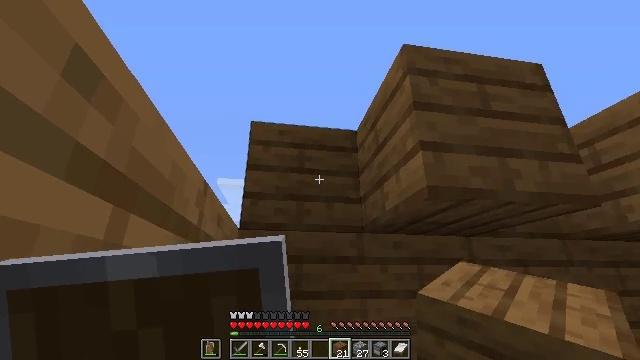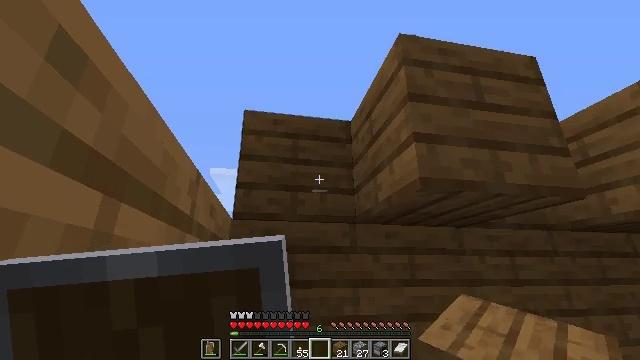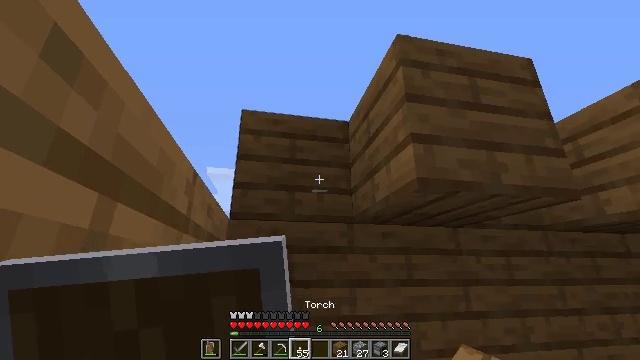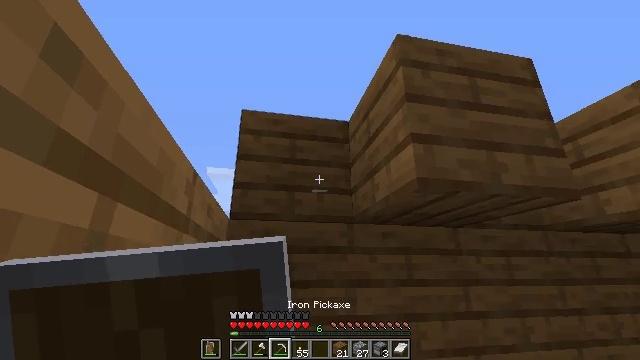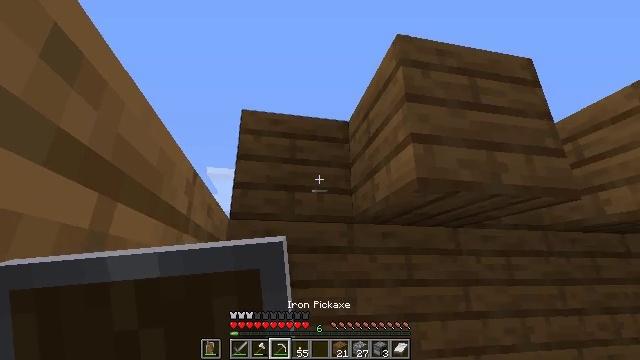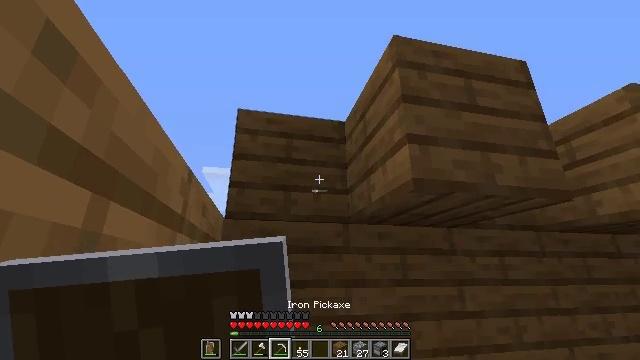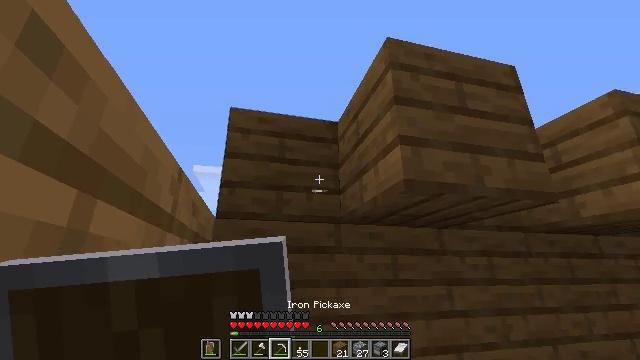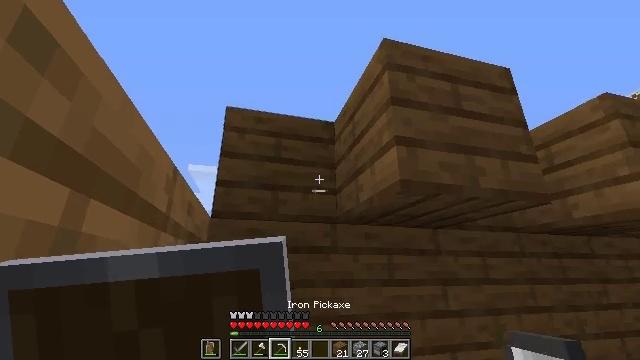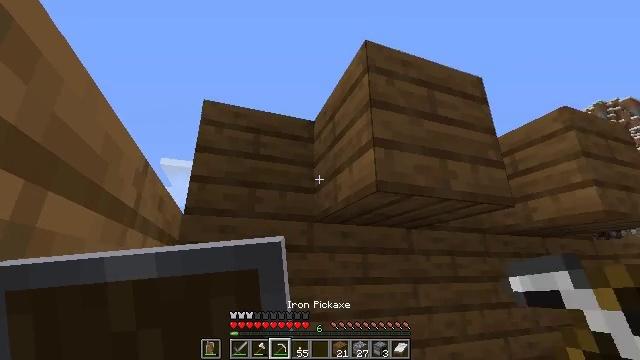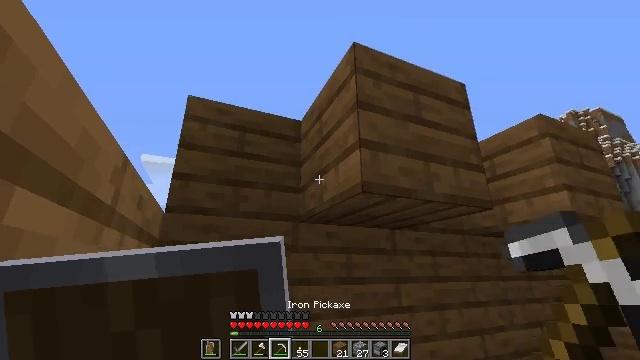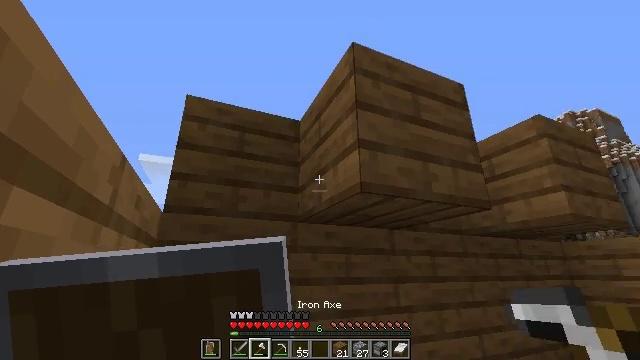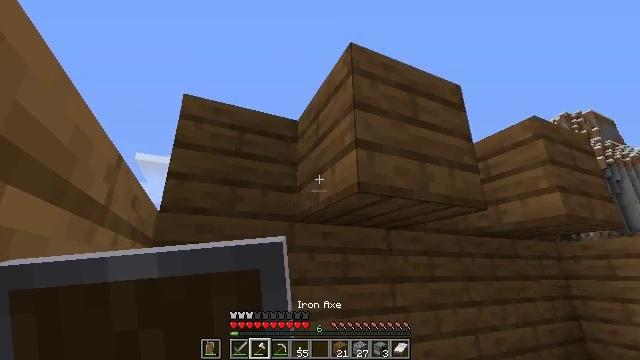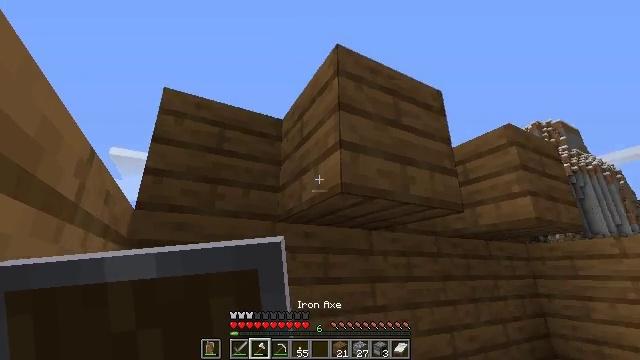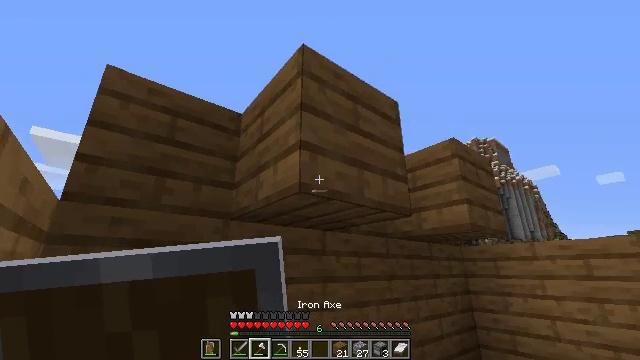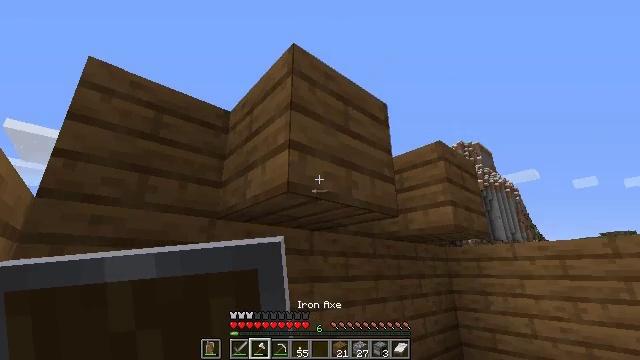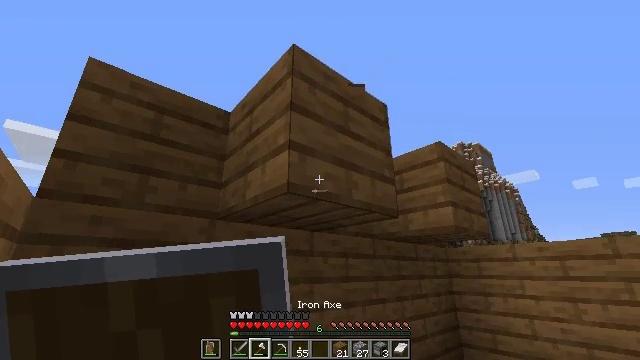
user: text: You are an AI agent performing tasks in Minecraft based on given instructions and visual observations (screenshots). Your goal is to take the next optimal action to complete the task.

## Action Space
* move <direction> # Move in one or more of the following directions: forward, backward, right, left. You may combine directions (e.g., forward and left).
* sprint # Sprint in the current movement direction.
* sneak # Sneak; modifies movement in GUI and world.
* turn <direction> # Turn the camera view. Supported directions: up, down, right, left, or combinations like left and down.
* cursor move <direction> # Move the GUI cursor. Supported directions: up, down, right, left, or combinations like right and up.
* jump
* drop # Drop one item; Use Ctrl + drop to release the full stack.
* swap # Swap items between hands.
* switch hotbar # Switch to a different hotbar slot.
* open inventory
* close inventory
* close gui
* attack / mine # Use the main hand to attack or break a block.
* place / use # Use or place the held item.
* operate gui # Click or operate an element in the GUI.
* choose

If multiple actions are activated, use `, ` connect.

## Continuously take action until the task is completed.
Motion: motion action
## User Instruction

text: Break spruce planks from a structure.
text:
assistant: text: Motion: turn right and down
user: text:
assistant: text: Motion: no_op
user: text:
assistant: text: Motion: no_op
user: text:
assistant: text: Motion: no_op
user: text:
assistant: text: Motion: no_op
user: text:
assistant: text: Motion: turn right
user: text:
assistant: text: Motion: no_op
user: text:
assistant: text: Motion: turn right
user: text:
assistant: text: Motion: turn right
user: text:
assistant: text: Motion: no_op
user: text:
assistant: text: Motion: no_op
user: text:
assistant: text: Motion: turn right
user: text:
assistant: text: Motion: turn right
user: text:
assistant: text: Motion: turn right
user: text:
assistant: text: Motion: attack / mine
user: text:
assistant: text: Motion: attack / mine
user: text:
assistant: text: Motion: attack / mine
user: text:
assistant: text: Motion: attack / mine
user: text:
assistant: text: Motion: attack / mine
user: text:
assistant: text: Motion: attack / mine
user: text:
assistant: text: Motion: attack / mine
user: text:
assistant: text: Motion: attack / mine
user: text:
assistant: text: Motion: attack / mine
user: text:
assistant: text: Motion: attack / mine
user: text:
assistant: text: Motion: attack / mine
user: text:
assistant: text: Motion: attack / mine
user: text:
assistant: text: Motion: attack / mine
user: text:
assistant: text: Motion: attack / mine
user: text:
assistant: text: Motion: move forward, turn right, attack / mine
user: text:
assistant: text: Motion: move forward, turn right, attack / mine